Question: I got a Samsung Tablet GT-N8000. When I choose the device in DDMS, and check the sdcard folder under 'File Explorer' in eclipse, I have not access to any file or folder.

As you can see in the image, the sdcard folder is not expandable. I have restart the device couple of times and still have the same problem.
I have worked with some other samsung and HTC devices, but never I had this problem. I need to pull out a database file from sdcard.
Could you help me what the problem is?
Addenda : I am able to access the file using My Files app on the device or Astro File Manager. But not File Explorer in Eclipse.
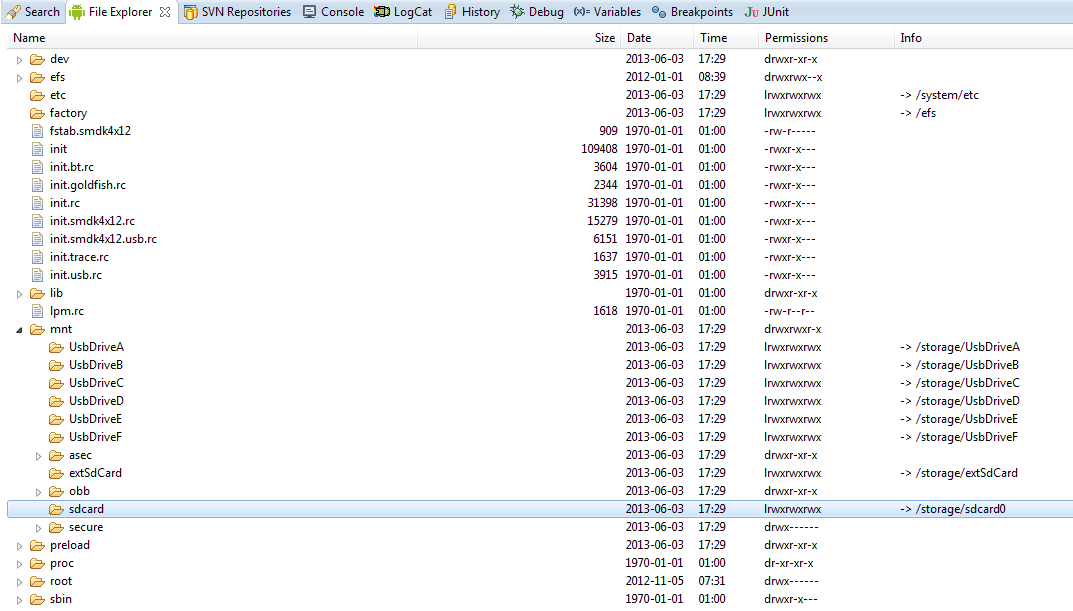
Answer: Try neighbouring folders inside mnt. Not all devices have the SD card mounted to /mnt/sdcard